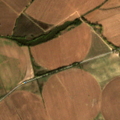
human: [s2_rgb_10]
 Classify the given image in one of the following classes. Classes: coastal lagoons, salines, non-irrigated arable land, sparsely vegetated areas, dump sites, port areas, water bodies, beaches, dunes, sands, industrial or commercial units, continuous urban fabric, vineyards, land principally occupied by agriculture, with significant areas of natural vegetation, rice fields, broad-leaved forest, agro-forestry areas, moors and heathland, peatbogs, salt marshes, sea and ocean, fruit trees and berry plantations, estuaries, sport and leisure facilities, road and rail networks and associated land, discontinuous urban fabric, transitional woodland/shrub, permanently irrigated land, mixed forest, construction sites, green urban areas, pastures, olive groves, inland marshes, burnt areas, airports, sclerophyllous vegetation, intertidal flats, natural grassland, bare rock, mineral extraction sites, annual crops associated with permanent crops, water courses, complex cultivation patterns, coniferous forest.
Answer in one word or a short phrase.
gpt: permanently irrigated land, rice fields